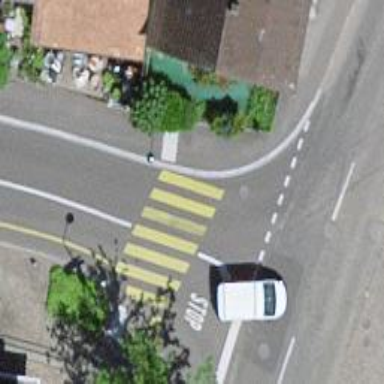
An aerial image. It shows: Zebra crossing on the road.